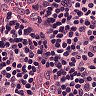
Metastatic tissue present: no